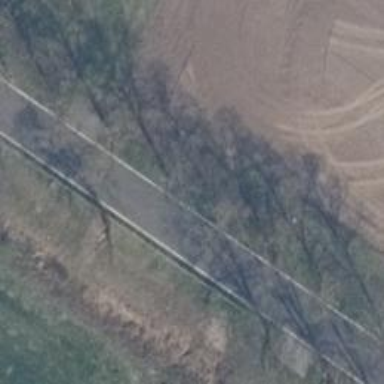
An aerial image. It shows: Secondary road with asphalt surface.